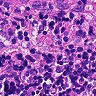
Metastatic tissue present: no